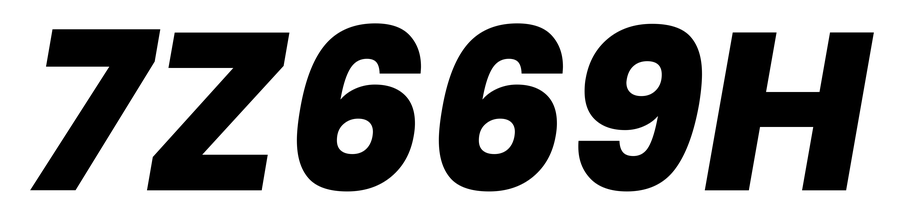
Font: Poppins-ExtraBoldItalic